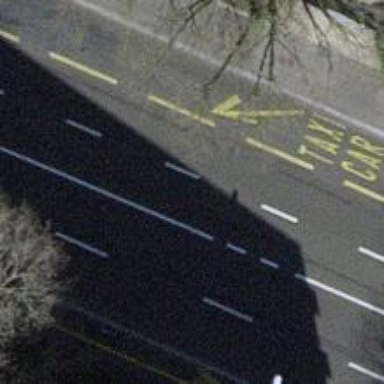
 there is bus lane shared with cyclists."